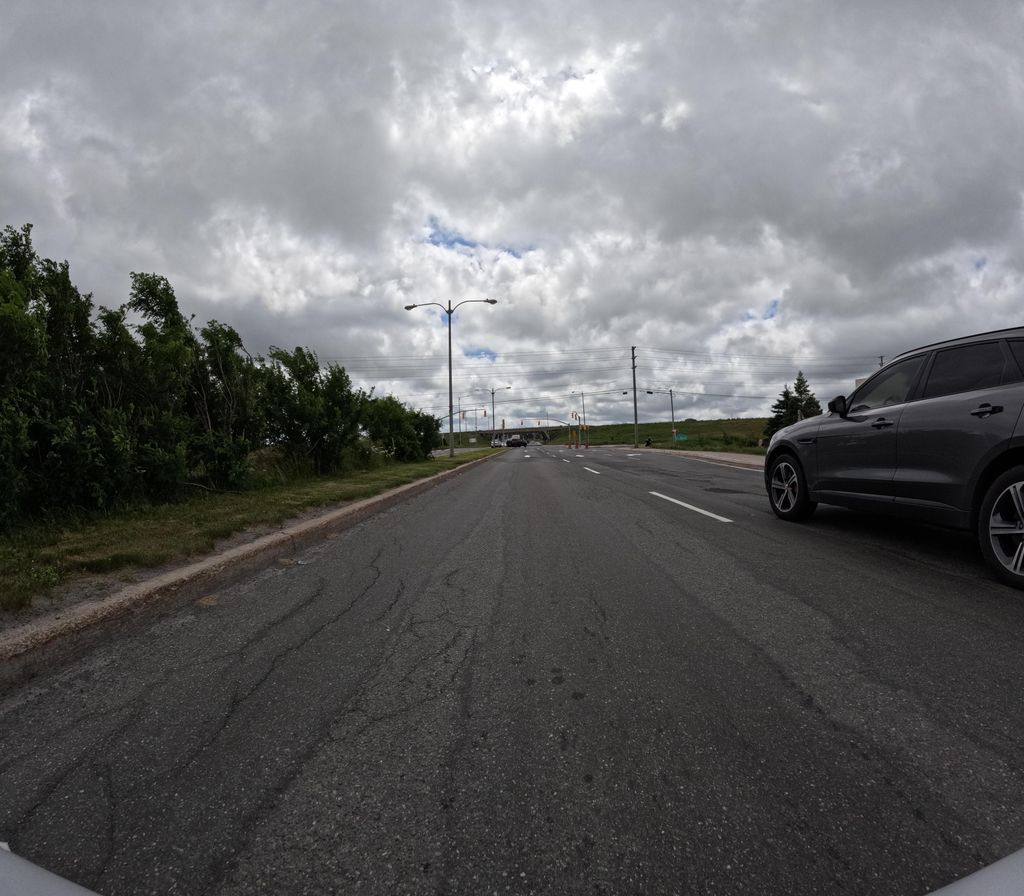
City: st_johns